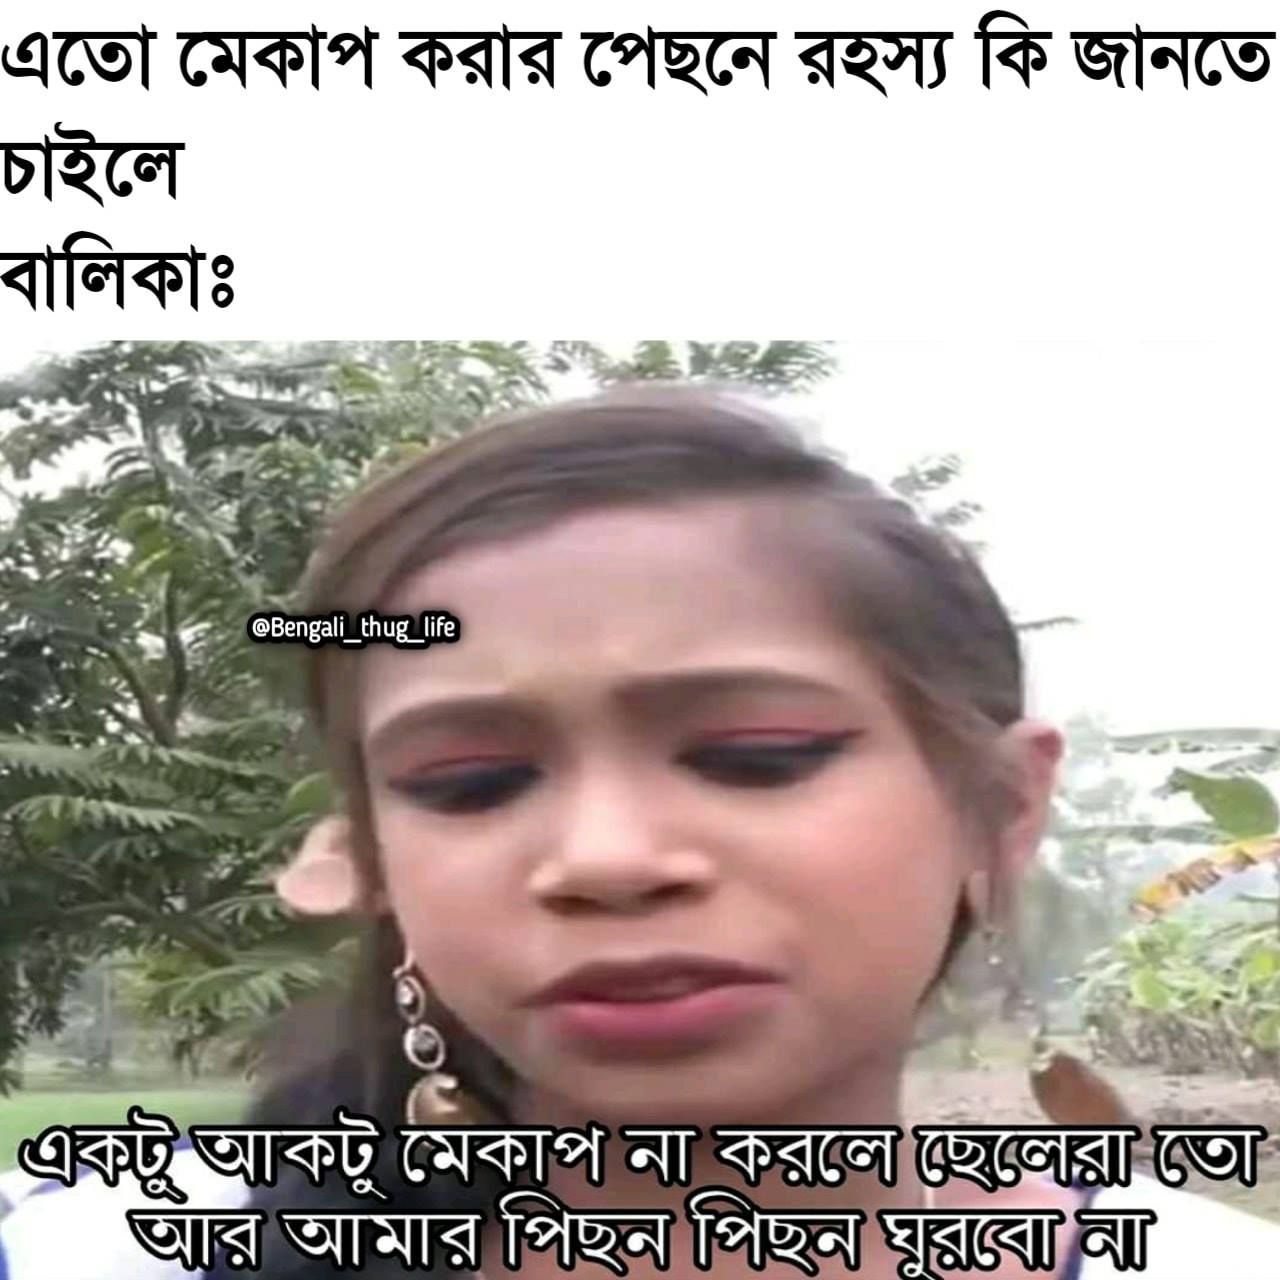
Text: এতো মেকাপ করার পেছনে রহস্য কি জানতে চাইলে   বালিকাঃ একটু আক্টু মেকাপ না করলে ছেলেরা তো আর আমার পিছন পিছন ঘুরবো না
Label: Hate
Hate category: Personal Offence
Targeted group: Individual